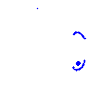
Particle: proton